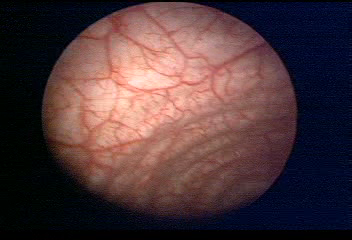
Modality: WLC
Class: Normal mucosa
Bladder cancer association: No